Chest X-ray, PA view. Patient: 56 years old, sex M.
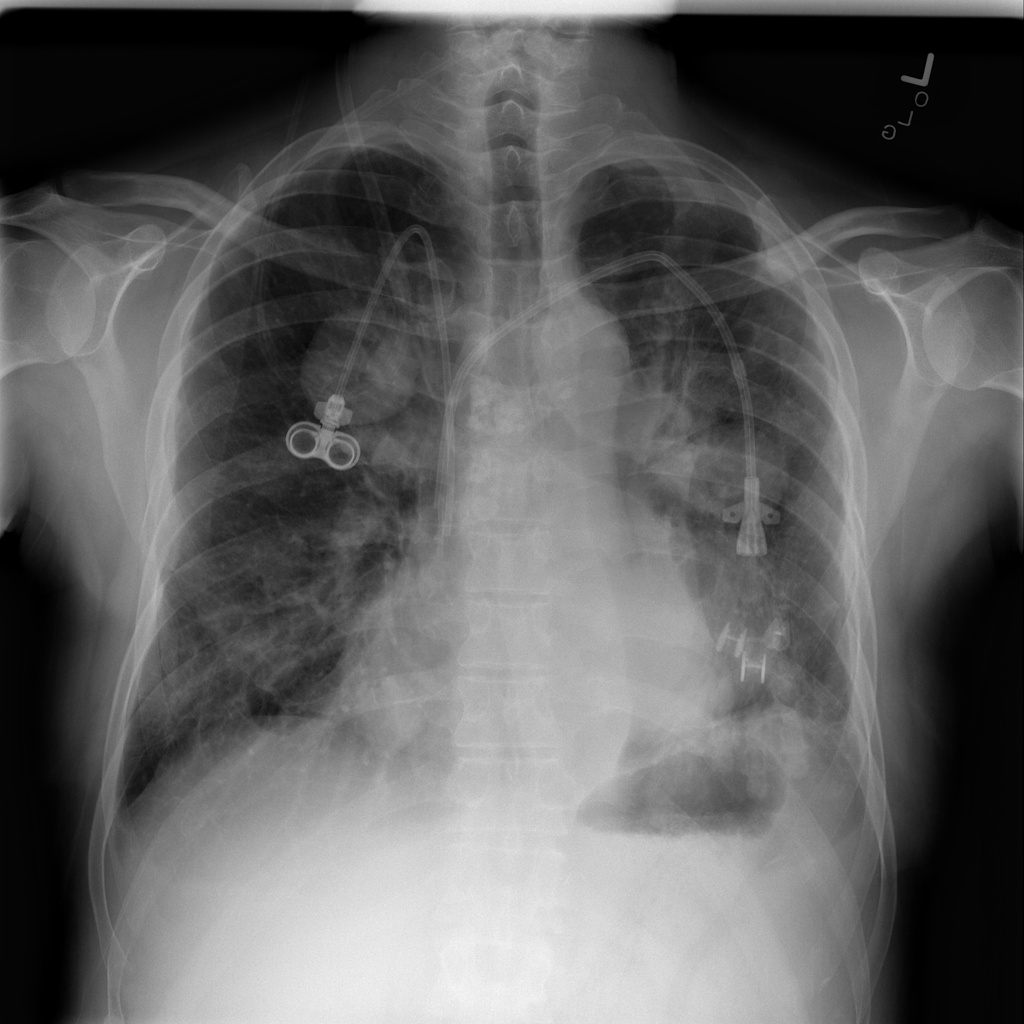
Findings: Mass